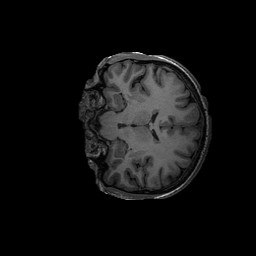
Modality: T1w
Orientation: coronal
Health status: ill
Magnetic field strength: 3 T